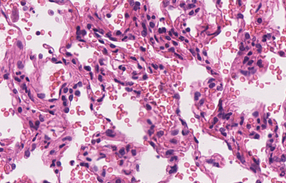
Tumor epithelial tissue: no
Tumor-associated stroma tissue: no
Normal tissue: yes